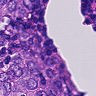
Metastatic tissue present: yes